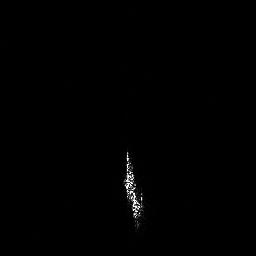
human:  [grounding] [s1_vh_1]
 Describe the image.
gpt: In the satellite image, there is  <ref>1 large ship </ref> <box>[[46, 56, 55, 88, 0]]</box> located at bottom.